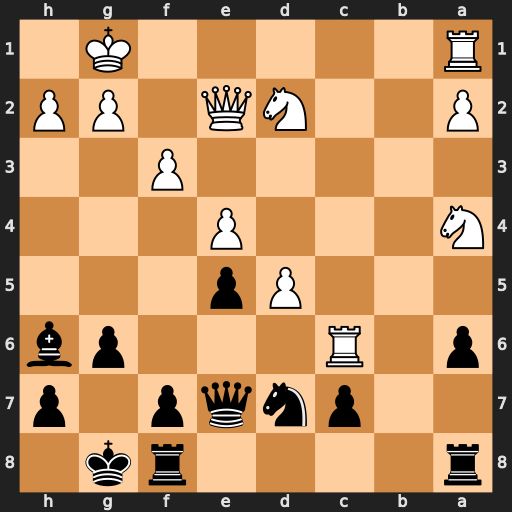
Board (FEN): r4rk1/2pnqp1p/p1R3pb/3Pp3/N3P3/5P2/P2NQ1PP/R5K1
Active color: b
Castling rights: -
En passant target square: -
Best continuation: Qb4 Rc4 Qxd2 Qxd2 Bxd2